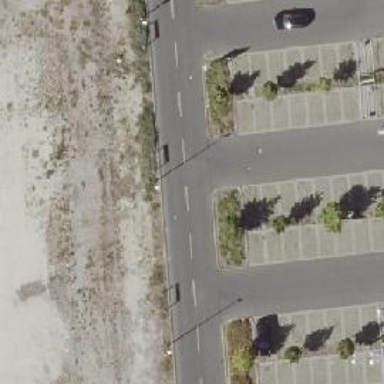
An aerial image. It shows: Asphalt parking aisle along service road.